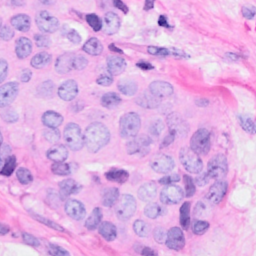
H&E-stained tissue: Breast